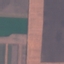
Land use / land cover: AnnualCrop